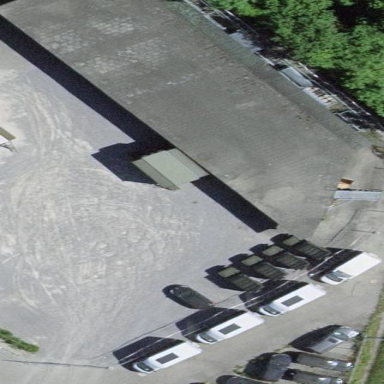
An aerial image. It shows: View of roof of building.